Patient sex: M
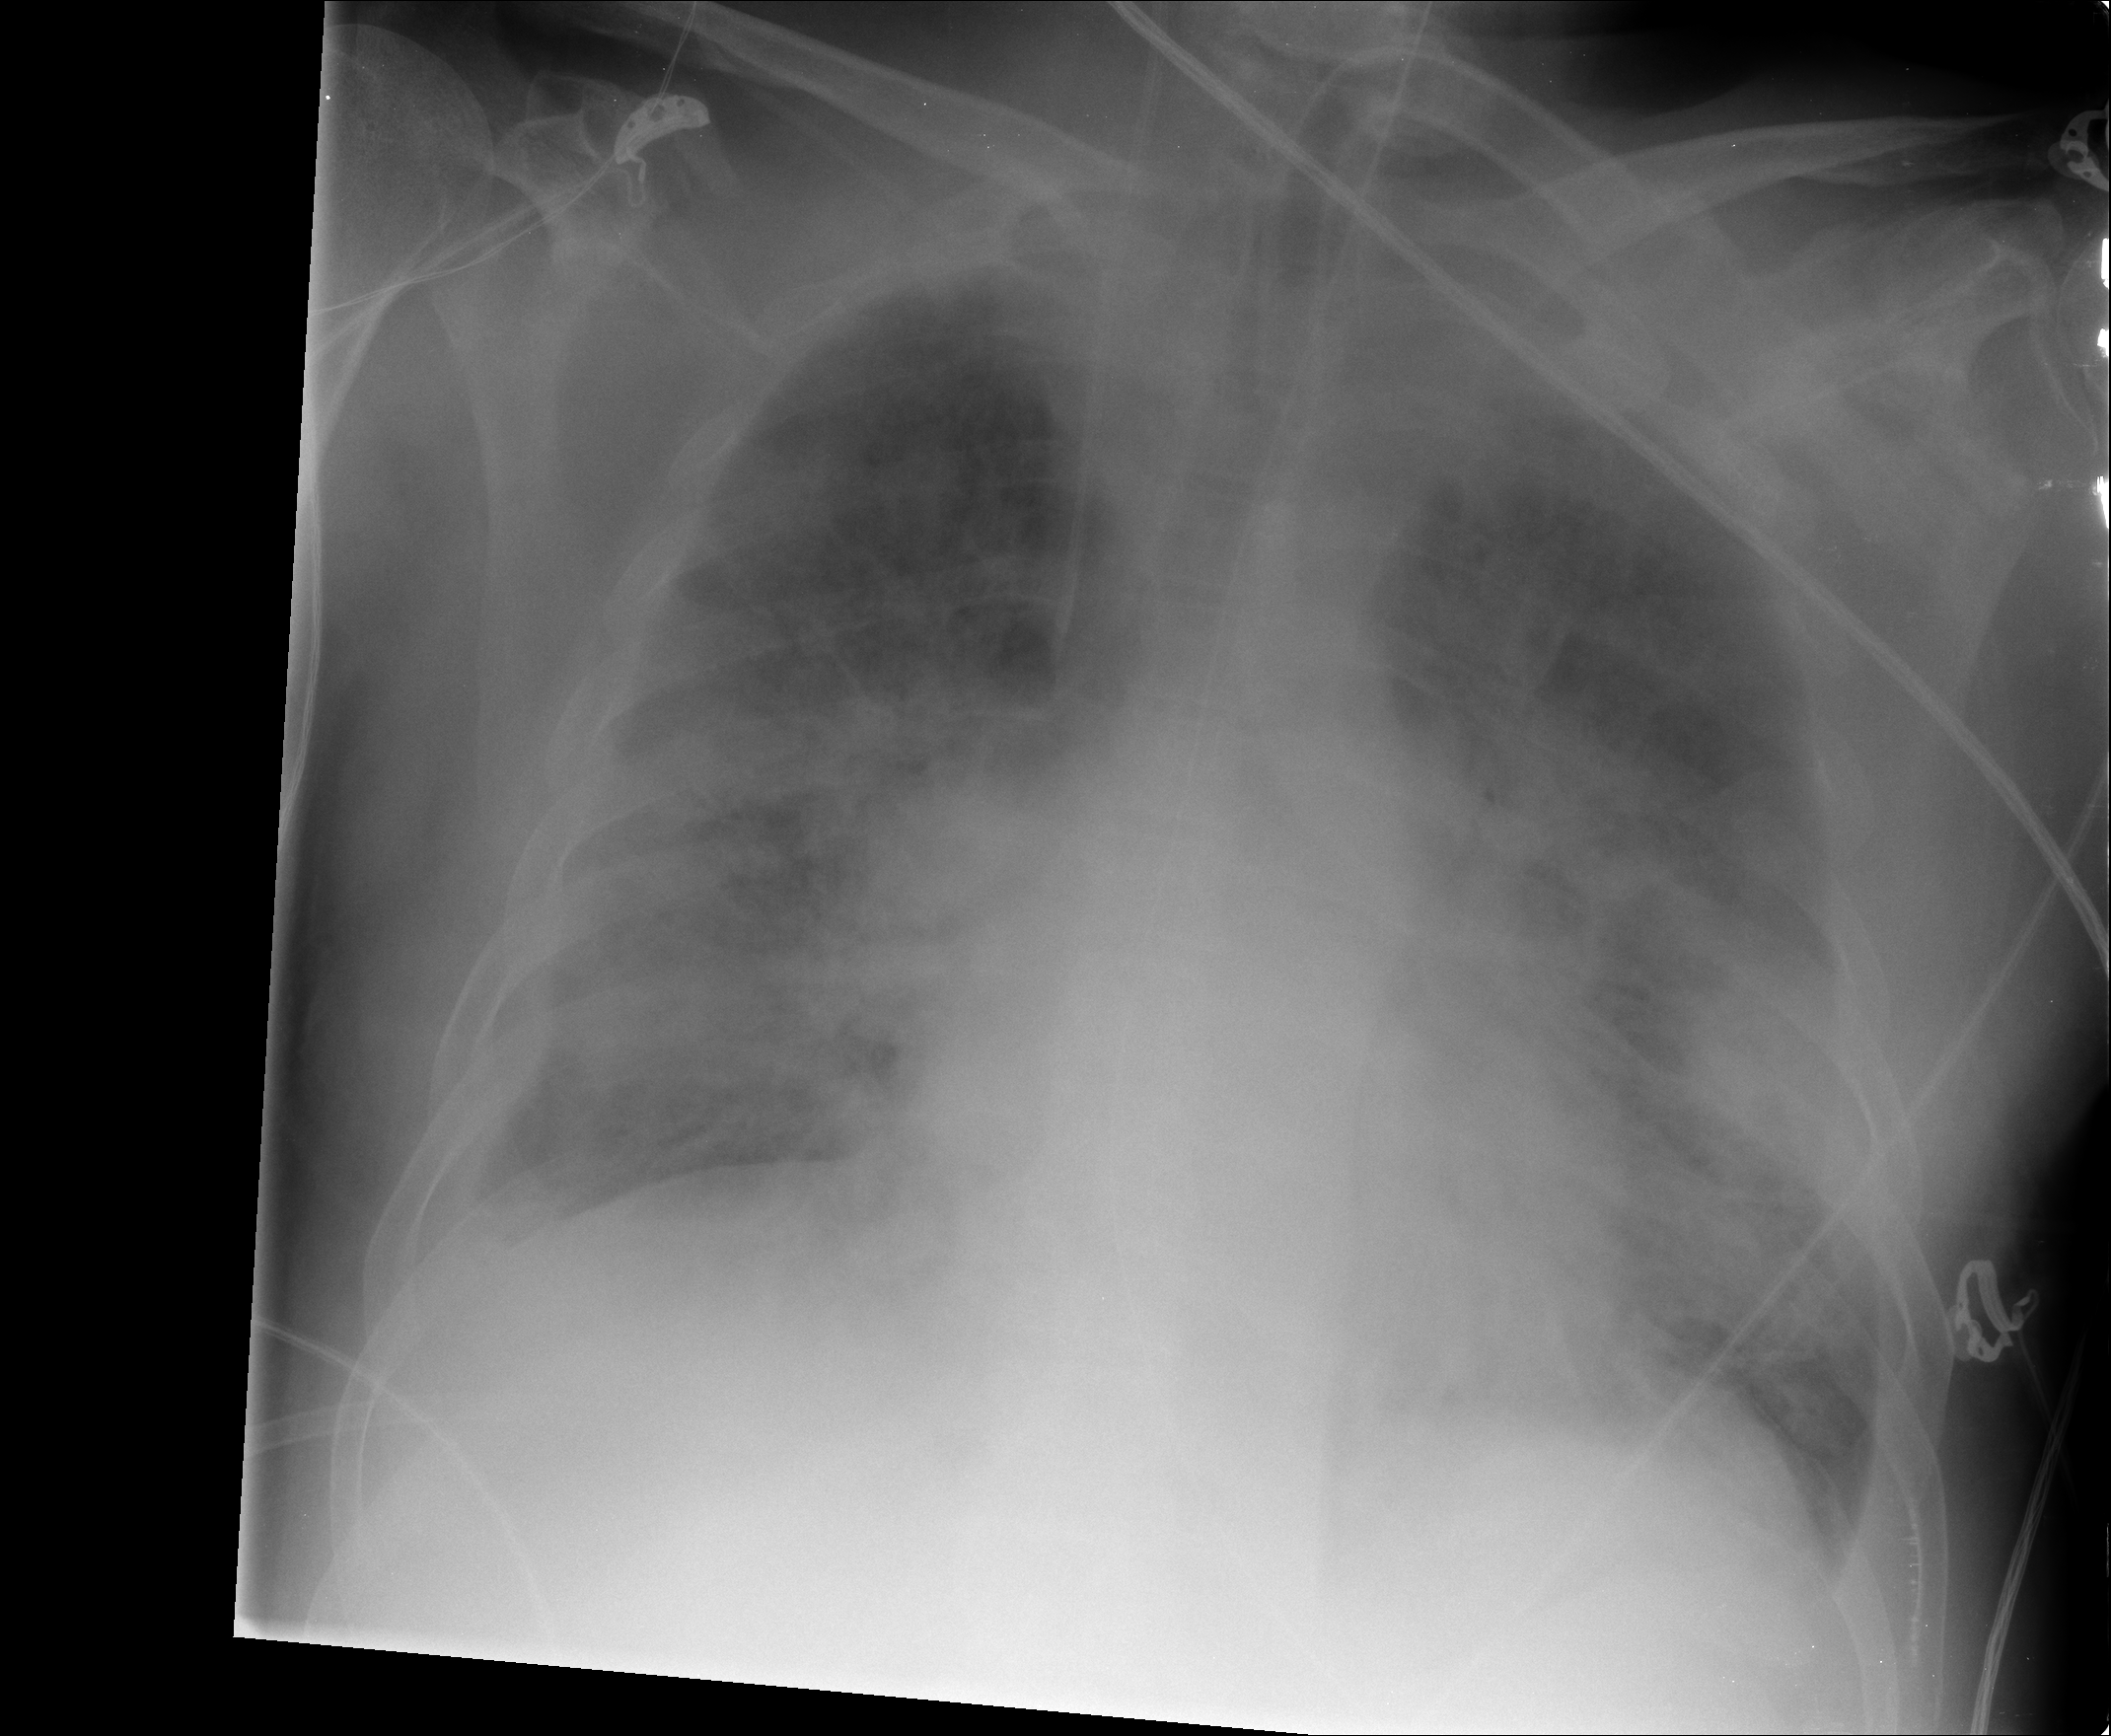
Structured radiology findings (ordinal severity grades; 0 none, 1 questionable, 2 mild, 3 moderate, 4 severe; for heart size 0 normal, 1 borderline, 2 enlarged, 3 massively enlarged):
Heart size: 0
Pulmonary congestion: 2
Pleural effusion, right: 2
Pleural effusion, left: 2
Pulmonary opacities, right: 3
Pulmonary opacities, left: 3
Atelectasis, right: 3
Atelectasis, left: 3